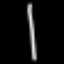
Label: line